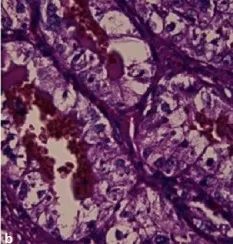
GX200).
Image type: pathology (h&e)